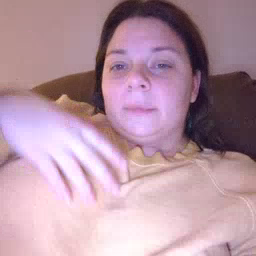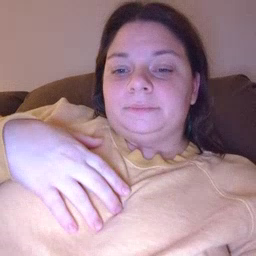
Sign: drop